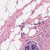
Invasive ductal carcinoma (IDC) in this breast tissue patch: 0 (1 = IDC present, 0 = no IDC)